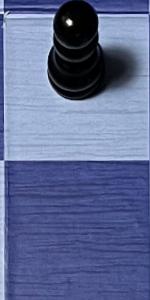
Label: Empty